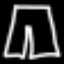
Label: pants